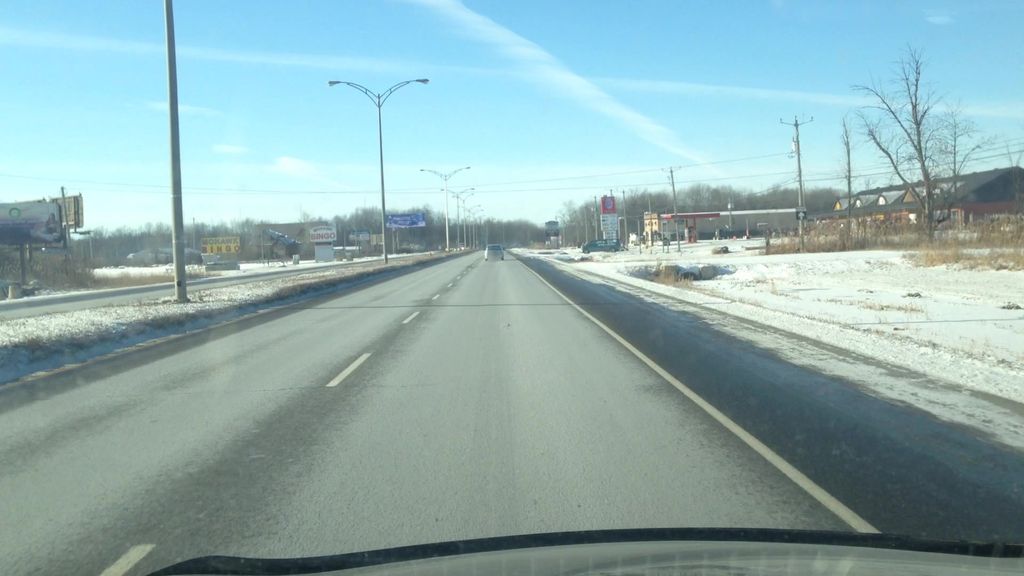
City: montreal